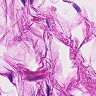
Metastatic tissue present: no